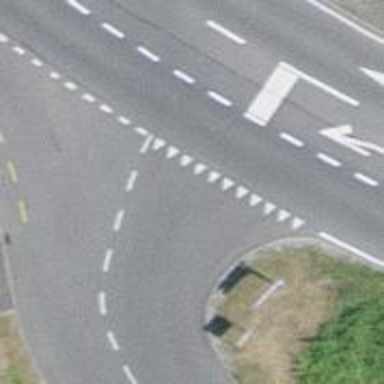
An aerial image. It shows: Road with "give way" sign.